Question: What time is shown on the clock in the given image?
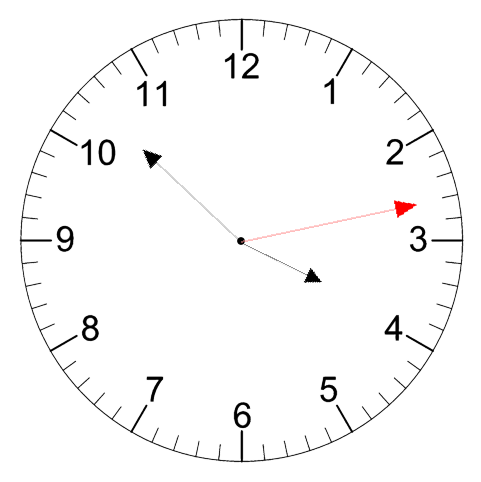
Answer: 03:52:13